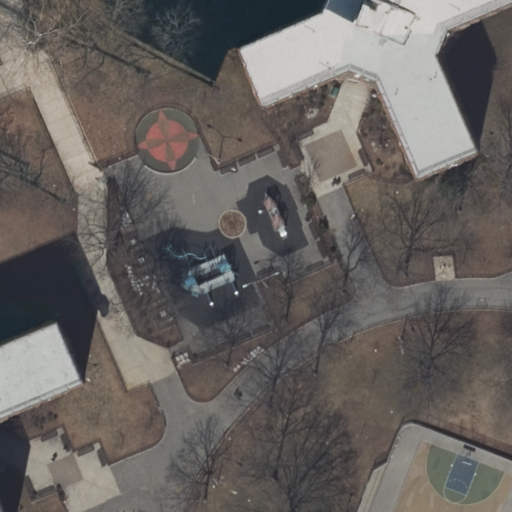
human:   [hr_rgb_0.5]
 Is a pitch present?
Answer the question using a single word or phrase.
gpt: yes

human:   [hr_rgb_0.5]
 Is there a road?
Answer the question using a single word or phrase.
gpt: yes

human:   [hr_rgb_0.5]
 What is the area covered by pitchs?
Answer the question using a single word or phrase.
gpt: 250m2

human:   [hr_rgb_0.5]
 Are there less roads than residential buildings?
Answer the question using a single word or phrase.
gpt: no

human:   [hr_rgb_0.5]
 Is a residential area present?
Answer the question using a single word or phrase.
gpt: yes

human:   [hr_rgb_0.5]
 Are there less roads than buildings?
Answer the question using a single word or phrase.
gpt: no

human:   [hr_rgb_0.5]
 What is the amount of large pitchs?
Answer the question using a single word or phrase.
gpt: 0

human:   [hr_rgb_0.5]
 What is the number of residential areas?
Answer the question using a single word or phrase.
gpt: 1

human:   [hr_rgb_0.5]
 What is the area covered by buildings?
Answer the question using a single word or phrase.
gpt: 1957m2

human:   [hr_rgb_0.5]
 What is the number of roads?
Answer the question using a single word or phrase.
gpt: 9

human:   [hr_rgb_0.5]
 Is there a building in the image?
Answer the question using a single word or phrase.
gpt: yes

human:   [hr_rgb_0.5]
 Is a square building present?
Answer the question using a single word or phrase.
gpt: no

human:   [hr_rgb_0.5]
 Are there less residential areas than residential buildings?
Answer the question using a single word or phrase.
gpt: yes

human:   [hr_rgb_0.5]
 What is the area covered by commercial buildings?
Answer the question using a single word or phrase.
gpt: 0m2

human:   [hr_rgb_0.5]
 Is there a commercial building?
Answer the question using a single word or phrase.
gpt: no

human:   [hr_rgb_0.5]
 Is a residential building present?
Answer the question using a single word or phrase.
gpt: yes

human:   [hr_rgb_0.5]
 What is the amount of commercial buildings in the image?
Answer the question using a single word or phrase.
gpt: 0

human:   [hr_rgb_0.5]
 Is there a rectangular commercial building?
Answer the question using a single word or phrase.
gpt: no

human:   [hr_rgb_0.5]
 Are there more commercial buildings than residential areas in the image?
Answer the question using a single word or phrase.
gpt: no

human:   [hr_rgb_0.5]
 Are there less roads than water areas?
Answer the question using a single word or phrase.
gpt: no

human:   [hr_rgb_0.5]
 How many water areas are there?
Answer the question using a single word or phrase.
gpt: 0

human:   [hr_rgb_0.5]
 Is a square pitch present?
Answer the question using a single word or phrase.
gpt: no

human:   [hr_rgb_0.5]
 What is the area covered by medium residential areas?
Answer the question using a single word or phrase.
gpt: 0m2

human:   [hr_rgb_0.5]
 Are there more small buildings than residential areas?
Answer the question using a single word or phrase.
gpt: no

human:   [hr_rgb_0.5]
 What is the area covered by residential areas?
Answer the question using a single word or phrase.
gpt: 10627m2

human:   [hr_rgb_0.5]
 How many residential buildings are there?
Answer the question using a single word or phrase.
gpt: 2

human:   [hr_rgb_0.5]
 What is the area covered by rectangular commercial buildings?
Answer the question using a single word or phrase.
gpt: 0m2

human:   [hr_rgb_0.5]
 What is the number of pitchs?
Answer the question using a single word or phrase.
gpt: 1

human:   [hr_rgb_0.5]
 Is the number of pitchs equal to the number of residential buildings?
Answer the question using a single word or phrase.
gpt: no

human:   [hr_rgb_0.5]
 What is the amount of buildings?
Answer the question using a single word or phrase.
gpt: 2

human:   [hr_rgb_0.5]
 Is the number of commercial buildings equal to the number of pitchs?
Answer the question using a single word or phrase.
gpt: no

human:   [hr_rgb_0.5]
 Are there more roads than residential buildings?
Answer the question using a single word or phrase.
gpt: yes

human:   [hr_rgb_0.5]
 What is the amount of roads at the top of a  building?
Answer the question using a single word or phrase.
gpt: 4

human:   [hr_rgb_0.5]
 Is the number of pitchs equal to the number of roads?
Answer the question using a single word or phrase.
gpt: no

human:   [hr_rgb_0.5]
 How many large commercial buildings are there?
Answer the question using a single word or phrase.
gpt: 0

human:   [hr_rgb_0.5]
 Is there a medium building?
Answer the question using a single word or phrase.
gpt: no

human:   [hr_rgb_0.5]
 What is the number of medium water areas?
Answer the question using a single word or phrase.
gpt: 0

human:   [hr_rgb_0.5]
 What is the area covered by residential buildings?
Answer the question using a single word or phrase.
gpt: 1957m2

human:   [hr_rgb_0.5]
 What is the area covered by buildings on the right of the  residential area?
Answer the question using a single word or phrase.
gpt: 1957m2

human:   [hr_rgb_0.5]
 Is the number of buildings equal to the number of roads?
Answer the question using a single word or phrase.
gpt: no

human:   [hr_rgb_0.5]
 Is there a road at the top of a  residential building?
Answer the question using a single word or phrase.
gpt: yes

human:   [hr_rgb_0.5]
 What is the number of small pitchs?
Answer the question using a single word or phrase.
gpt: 0

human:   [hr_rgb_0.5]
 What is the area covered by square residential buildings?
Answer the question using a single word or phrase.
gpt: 0m2

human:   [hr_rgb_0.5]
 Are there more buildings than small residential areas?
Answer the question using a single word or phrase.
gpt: yes

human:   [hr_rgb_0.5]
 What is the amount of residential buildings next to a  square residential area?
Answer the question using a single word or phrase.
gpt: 0

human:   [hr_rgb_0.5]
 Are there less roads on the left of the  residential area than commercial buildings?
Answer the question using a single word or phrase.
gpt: no

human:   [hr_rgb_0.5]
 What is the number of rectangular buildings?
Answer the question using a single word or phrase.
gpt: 0

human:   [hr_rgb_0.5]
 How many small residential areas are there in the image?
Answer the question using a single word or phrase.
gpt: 0

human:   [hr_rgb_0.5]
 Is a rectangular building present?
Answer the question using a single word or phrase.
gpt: no

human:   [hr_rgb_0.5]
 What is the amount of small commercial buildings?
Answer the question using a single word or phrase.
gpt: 0

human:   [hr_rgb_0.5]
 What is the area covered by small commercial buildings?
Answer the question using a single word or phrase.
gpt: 0m2

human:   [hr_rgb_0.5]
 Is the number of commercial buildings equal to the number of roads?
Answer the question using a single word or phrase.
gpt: no

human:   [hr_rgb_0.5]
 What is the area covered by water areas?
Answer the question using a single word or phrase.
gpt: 0m2

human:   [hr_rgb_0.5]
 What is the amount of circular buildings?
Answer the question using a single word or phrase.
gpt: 0

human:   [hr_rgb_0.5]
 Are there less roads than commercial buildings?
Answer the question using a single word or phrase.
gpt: no

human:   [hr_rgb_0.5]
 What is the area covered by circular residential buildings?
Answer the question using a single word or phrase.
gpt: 0m2

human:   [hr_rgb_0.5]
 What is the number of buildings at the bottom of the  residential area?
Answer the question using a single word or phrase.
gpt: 0

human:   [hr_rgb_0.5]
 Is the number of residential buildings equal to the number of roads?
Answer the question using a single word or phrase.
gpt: no

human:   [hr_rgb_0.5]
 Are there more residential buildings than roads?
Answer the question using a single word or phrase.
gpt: no

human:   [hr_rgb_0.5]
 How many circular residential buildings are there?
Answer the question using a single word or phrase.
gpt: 0

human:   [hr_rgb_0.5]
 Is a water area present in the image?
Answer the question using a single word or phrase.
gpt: no

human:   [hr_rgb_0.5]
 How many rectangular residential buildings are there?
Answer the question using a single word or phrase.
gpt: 0

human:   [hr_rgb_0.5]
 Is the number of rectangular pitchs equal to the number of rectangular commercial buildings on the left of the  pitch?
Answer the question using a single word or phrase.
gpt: no

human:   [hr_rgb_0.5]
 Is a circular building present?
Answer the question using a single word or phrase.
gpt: no